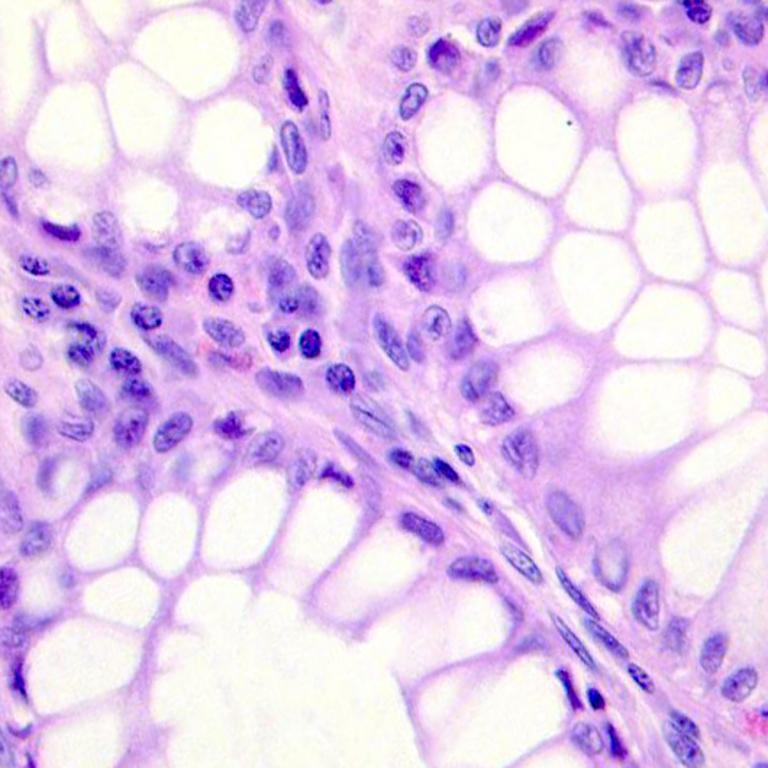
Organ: colon
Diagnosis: benign